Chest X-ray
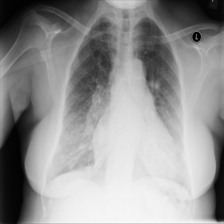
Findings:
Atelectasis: negative
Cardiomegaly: positive
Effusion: negative
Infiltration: positive
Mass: negative
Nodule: negative
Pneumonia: negative
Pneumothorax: negative
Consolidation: positive
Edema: negative
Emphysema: negative
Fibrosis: negative
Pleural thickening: negative
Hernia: negative